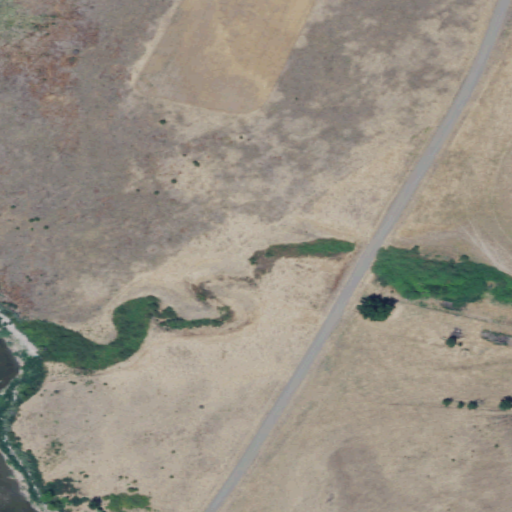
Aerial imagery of valley in Washington named Home Gulch containing grassland, shrub, and open water